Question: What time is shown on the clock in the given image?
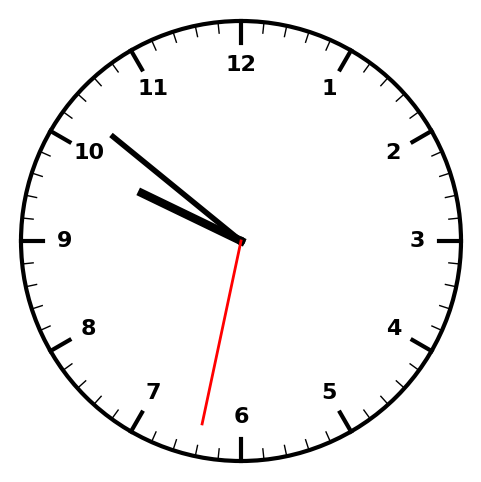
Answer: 09:51:32